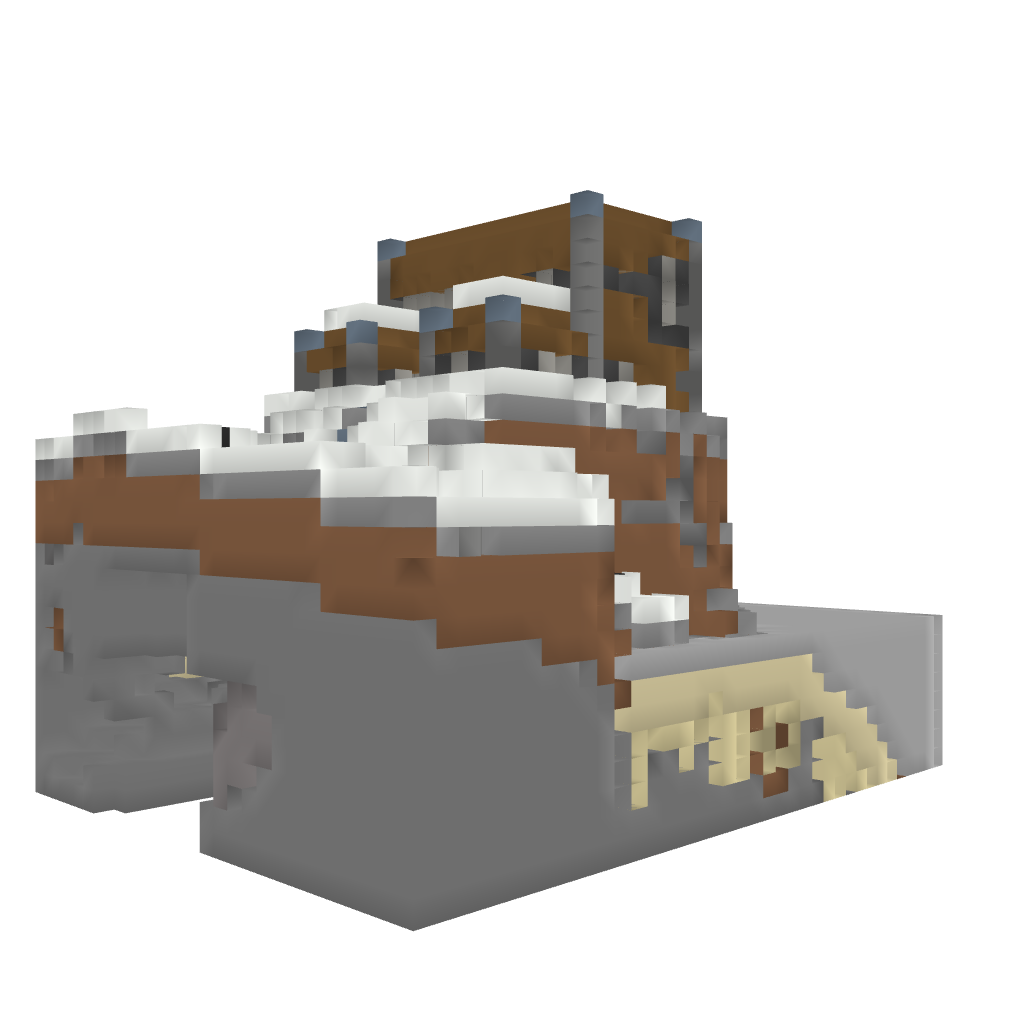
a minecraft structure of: To The Moon